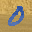
Label: 0